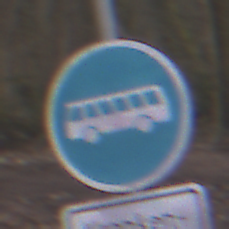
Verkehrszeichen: Busssonderstreifen
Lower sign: BesondereFahrzeugeUndTransportgueter4
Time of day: MorningAfternoon
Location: Outdoor (Nature)
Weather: Overcast
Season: Autumn
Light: Natural